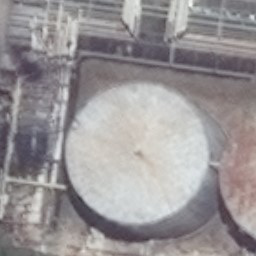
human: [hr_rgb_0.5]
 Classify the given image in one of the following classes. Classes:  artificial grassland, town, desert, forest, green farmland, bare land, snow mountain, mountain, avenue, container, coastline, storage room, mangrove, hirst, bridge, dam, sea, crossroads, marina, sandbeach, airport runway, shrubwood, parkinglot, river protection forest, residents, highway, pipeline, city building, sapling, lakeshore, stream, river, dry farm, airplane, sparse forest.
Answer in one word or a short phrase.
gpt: storage room